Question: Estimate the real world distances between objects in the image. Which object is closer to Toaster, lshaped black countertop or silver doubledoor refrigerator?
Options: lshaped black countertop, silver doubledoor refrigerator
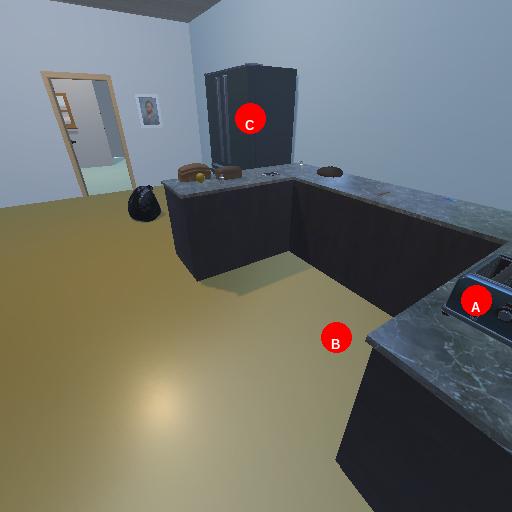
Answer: lshaped black countertop